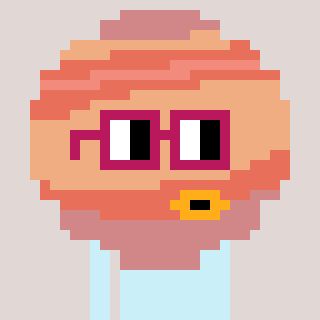
a pixel art character with square dark red glasses, a jupiter-shaped head and a grayscale-colored body on a warm background